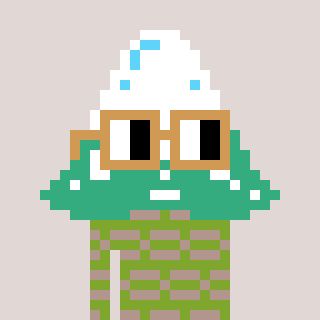
a pixel art character with square brown glasses, a snowy mountain-shaped head and a slimegreen-colored body on a warm background